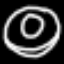
Label: donut